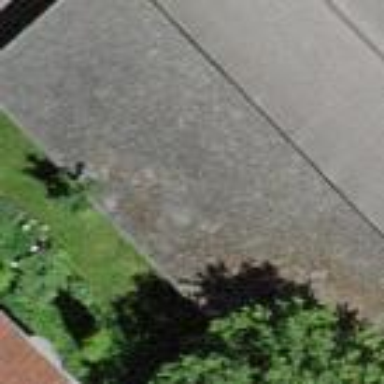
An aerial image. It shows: Carport building.